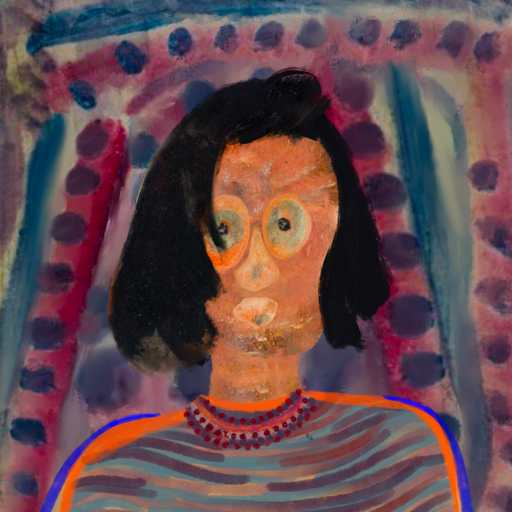
Background: HillGirl, Head And Neck Front: Boggyland, Face Front: Childish, Bust: Experience, Hair Front: Mosgoul, Head Accessory: Blank, Second Necklace: Blank, Necklace: Roy_Bahadur, Baby: Blank